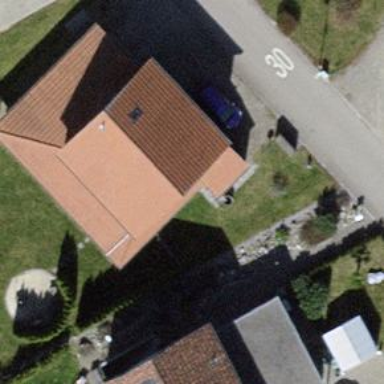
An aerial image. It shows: Gabled roof house.